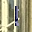
Label: 1